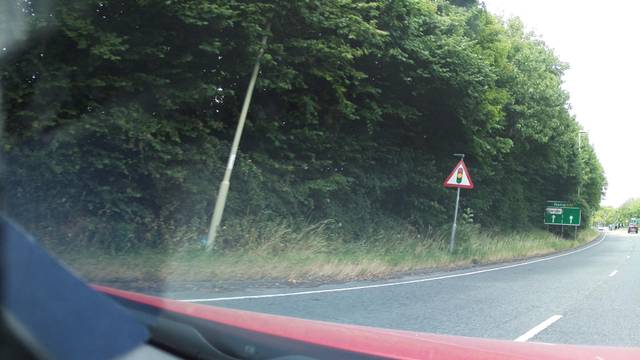
Region: United Kingdom
Coordinates: 51.275, -1.073